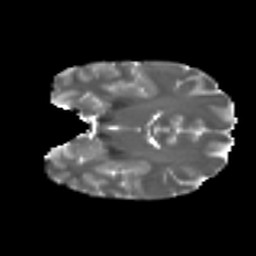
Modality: T2w
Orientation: coronal
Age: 37
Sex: female
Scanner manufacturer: ge
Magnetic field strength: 3 T
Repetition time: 7.8 s
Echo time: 0.0606 s